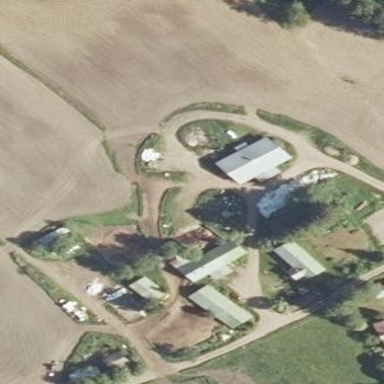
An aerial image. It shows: Farmyard area.